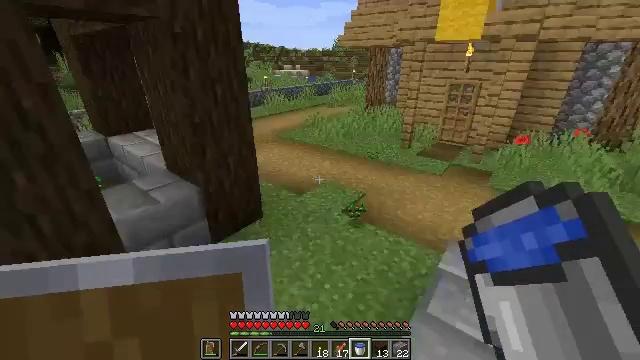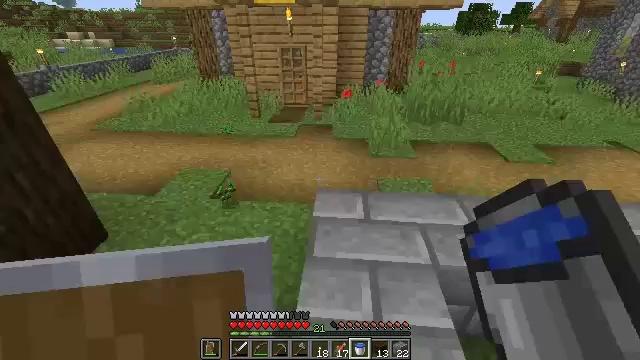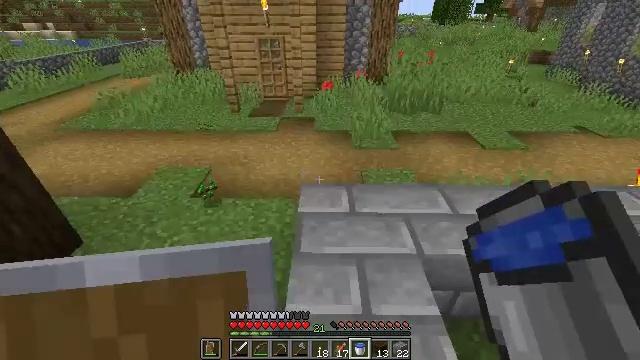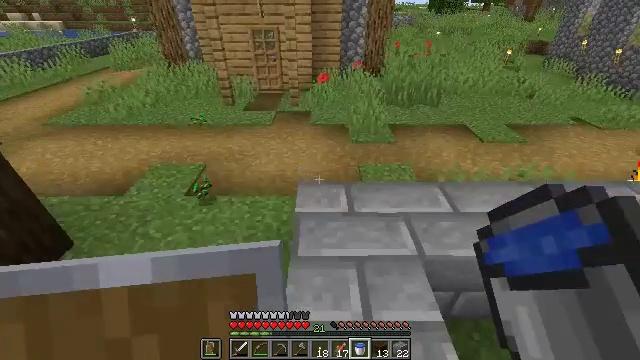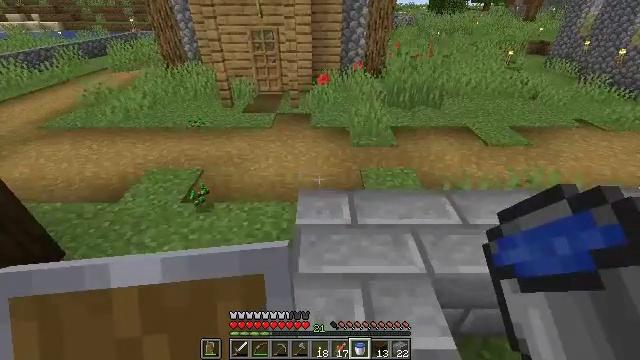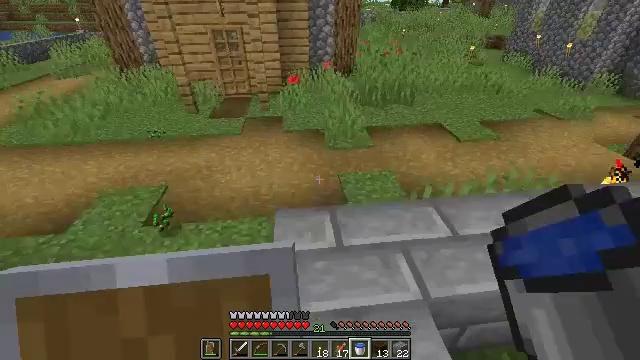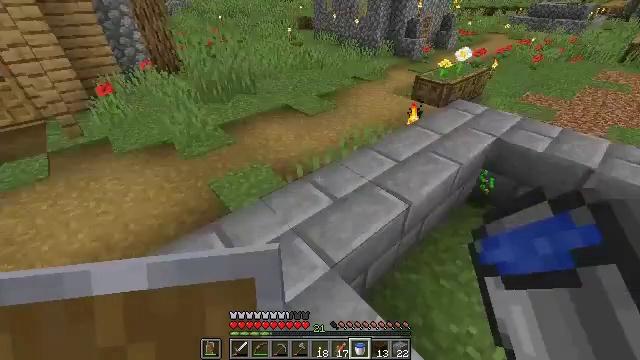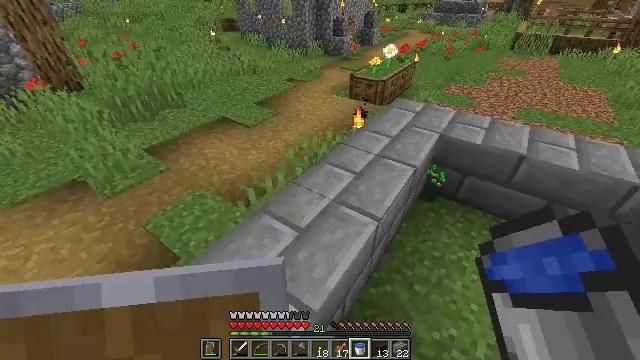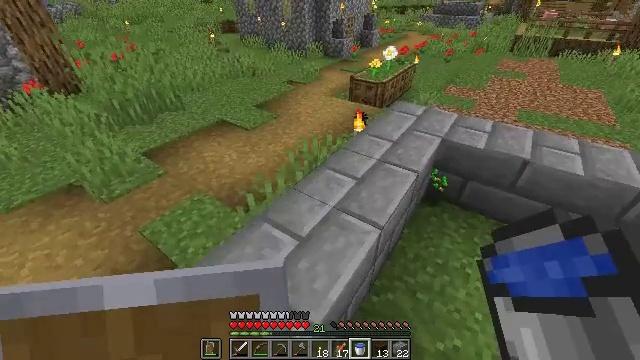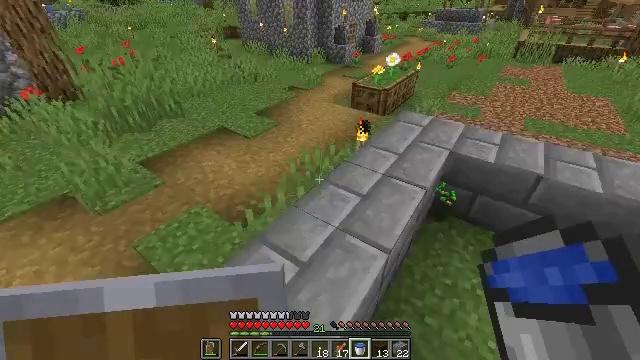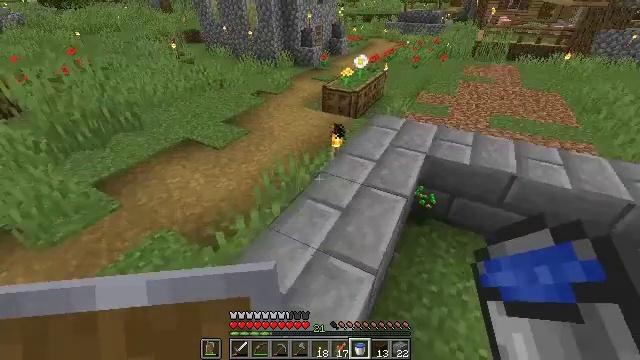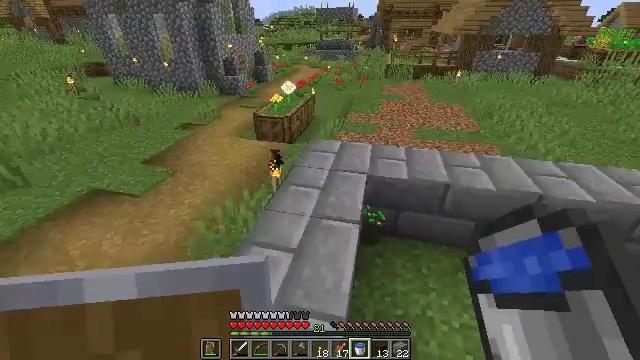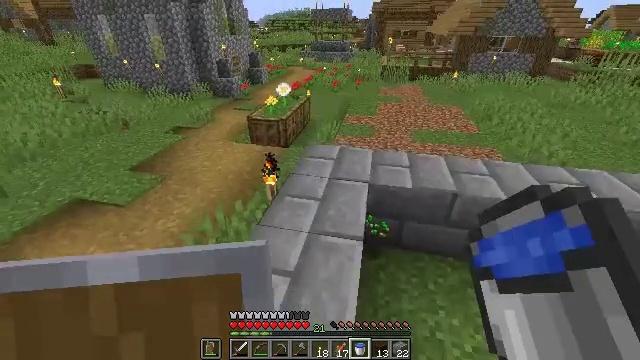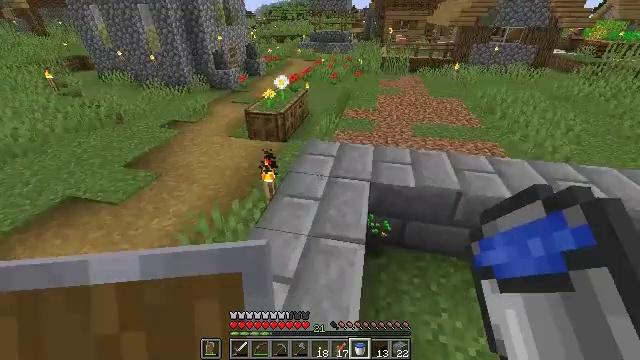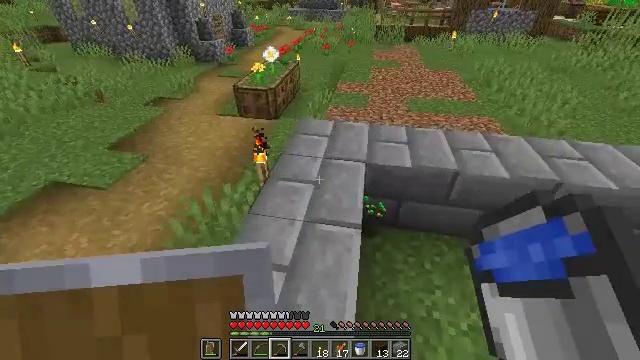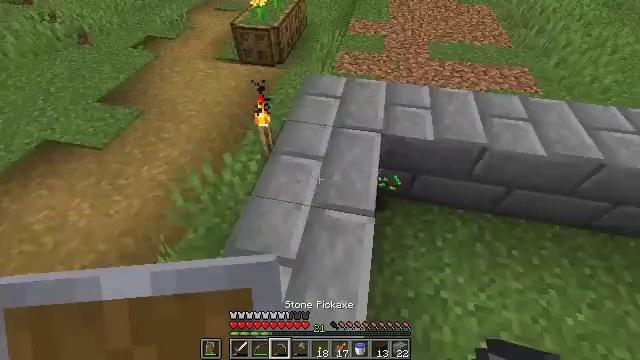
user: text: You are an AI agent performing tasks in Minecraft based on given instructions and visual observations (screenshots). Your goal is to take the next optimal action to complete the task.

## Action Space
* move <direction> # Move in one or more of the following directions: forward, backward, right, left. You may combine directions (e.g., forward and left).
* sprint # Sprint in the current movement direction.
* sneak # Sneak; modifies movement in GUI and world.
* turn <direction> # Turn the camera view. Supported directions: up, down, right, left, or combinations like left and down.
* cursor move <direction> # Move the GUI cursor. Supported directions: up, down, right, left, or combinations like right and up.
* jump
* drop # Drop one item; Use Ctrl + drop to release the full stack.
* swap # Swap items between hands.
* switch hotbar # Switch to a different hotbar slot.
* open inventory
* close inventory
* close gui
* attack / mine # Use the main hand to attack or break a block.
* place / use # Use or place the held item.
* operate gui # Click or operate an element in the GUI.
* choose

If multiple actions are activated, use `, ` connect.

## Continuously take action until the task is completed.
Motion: motion action
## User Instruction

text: Get stone bricks for construction purposes.
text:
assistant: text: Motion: turn right and down
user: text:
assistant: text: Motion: move forward, turn right and down
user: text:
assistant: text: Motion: move forward, turn down
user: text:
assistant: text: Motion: move forward
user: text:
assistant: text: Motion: move forward, turn right
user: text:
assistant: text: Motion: move forward, turn right and down
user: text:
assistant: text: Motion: move forward, turn right
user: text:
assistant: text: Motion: move forward
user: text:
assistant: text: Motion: move forward
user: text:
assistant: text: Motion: move forward, turn right
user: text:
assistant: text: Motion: move forward, turn right and up
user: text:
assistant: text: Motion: move forward, turn right
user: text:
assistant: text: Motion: move forward, turn down
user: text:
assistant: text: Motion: move forward, turn right and down, switch to hotbar 3
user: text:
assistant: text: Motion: move forward, turn left and down, switch to hotbar 3
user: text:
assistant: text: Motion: move forward, turn right and down
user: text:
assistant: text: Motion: turn right and up
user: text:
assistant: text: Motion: turn right and up
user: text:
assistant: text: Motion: turn right and up
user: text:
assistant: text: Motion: no_op
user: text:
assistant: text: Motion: no_op
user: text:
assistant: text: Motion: turn right and down
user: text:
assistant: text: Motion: turn right
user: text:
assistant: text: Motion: no_op
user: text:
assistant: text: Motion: no_op
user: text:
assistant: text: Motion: move forward and move right, turn left
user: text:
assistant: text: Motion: move forward and move right, turn left
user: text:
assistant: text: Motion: move forward and move right, turn left and up
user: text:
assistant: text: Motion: move forward and move right, turn left
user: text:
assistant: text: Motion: move forward and move right, turn left